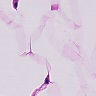
Metastatic tissue present: no